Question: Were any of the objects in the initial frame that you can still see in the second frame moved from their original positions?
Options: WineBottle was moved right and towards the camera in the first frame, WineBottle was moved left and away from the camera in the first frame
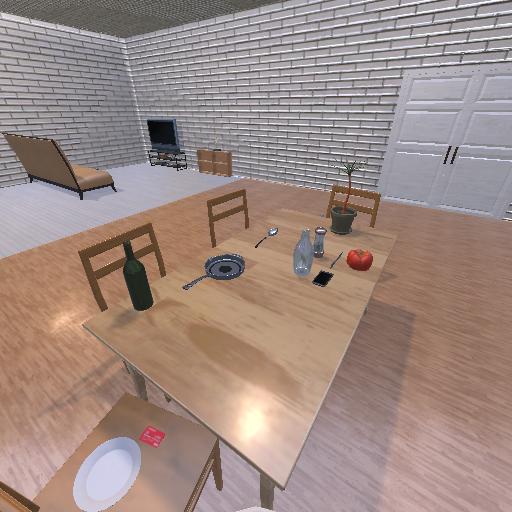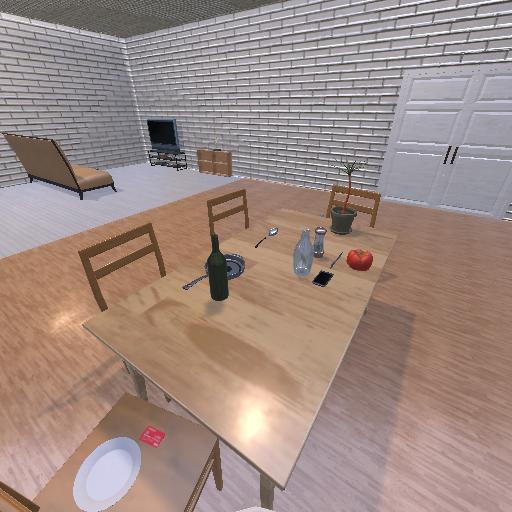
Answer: WineBottle was moved right and towards the camera in the first frame